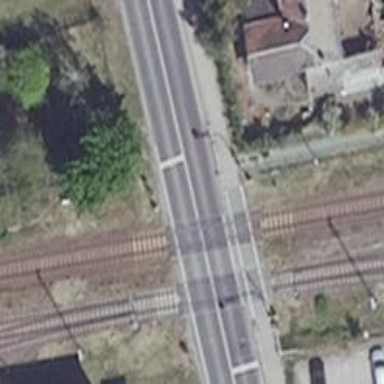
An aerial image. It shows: Railway level crossing.